Field crop: maize
Growth stage: 2
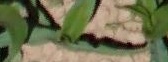
Species: maize